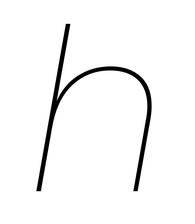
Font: Poppins-ThinItalic